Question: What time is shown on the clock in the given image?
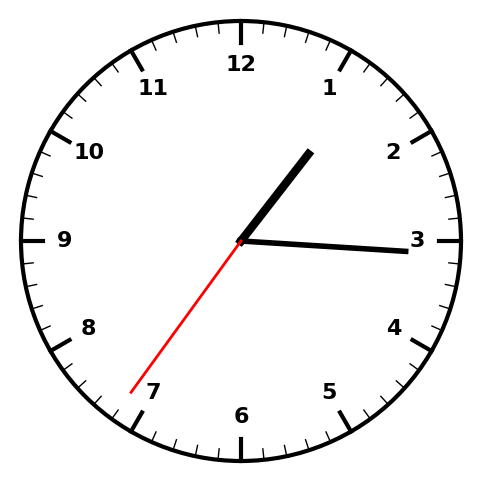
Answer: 01:15:36